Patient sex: M
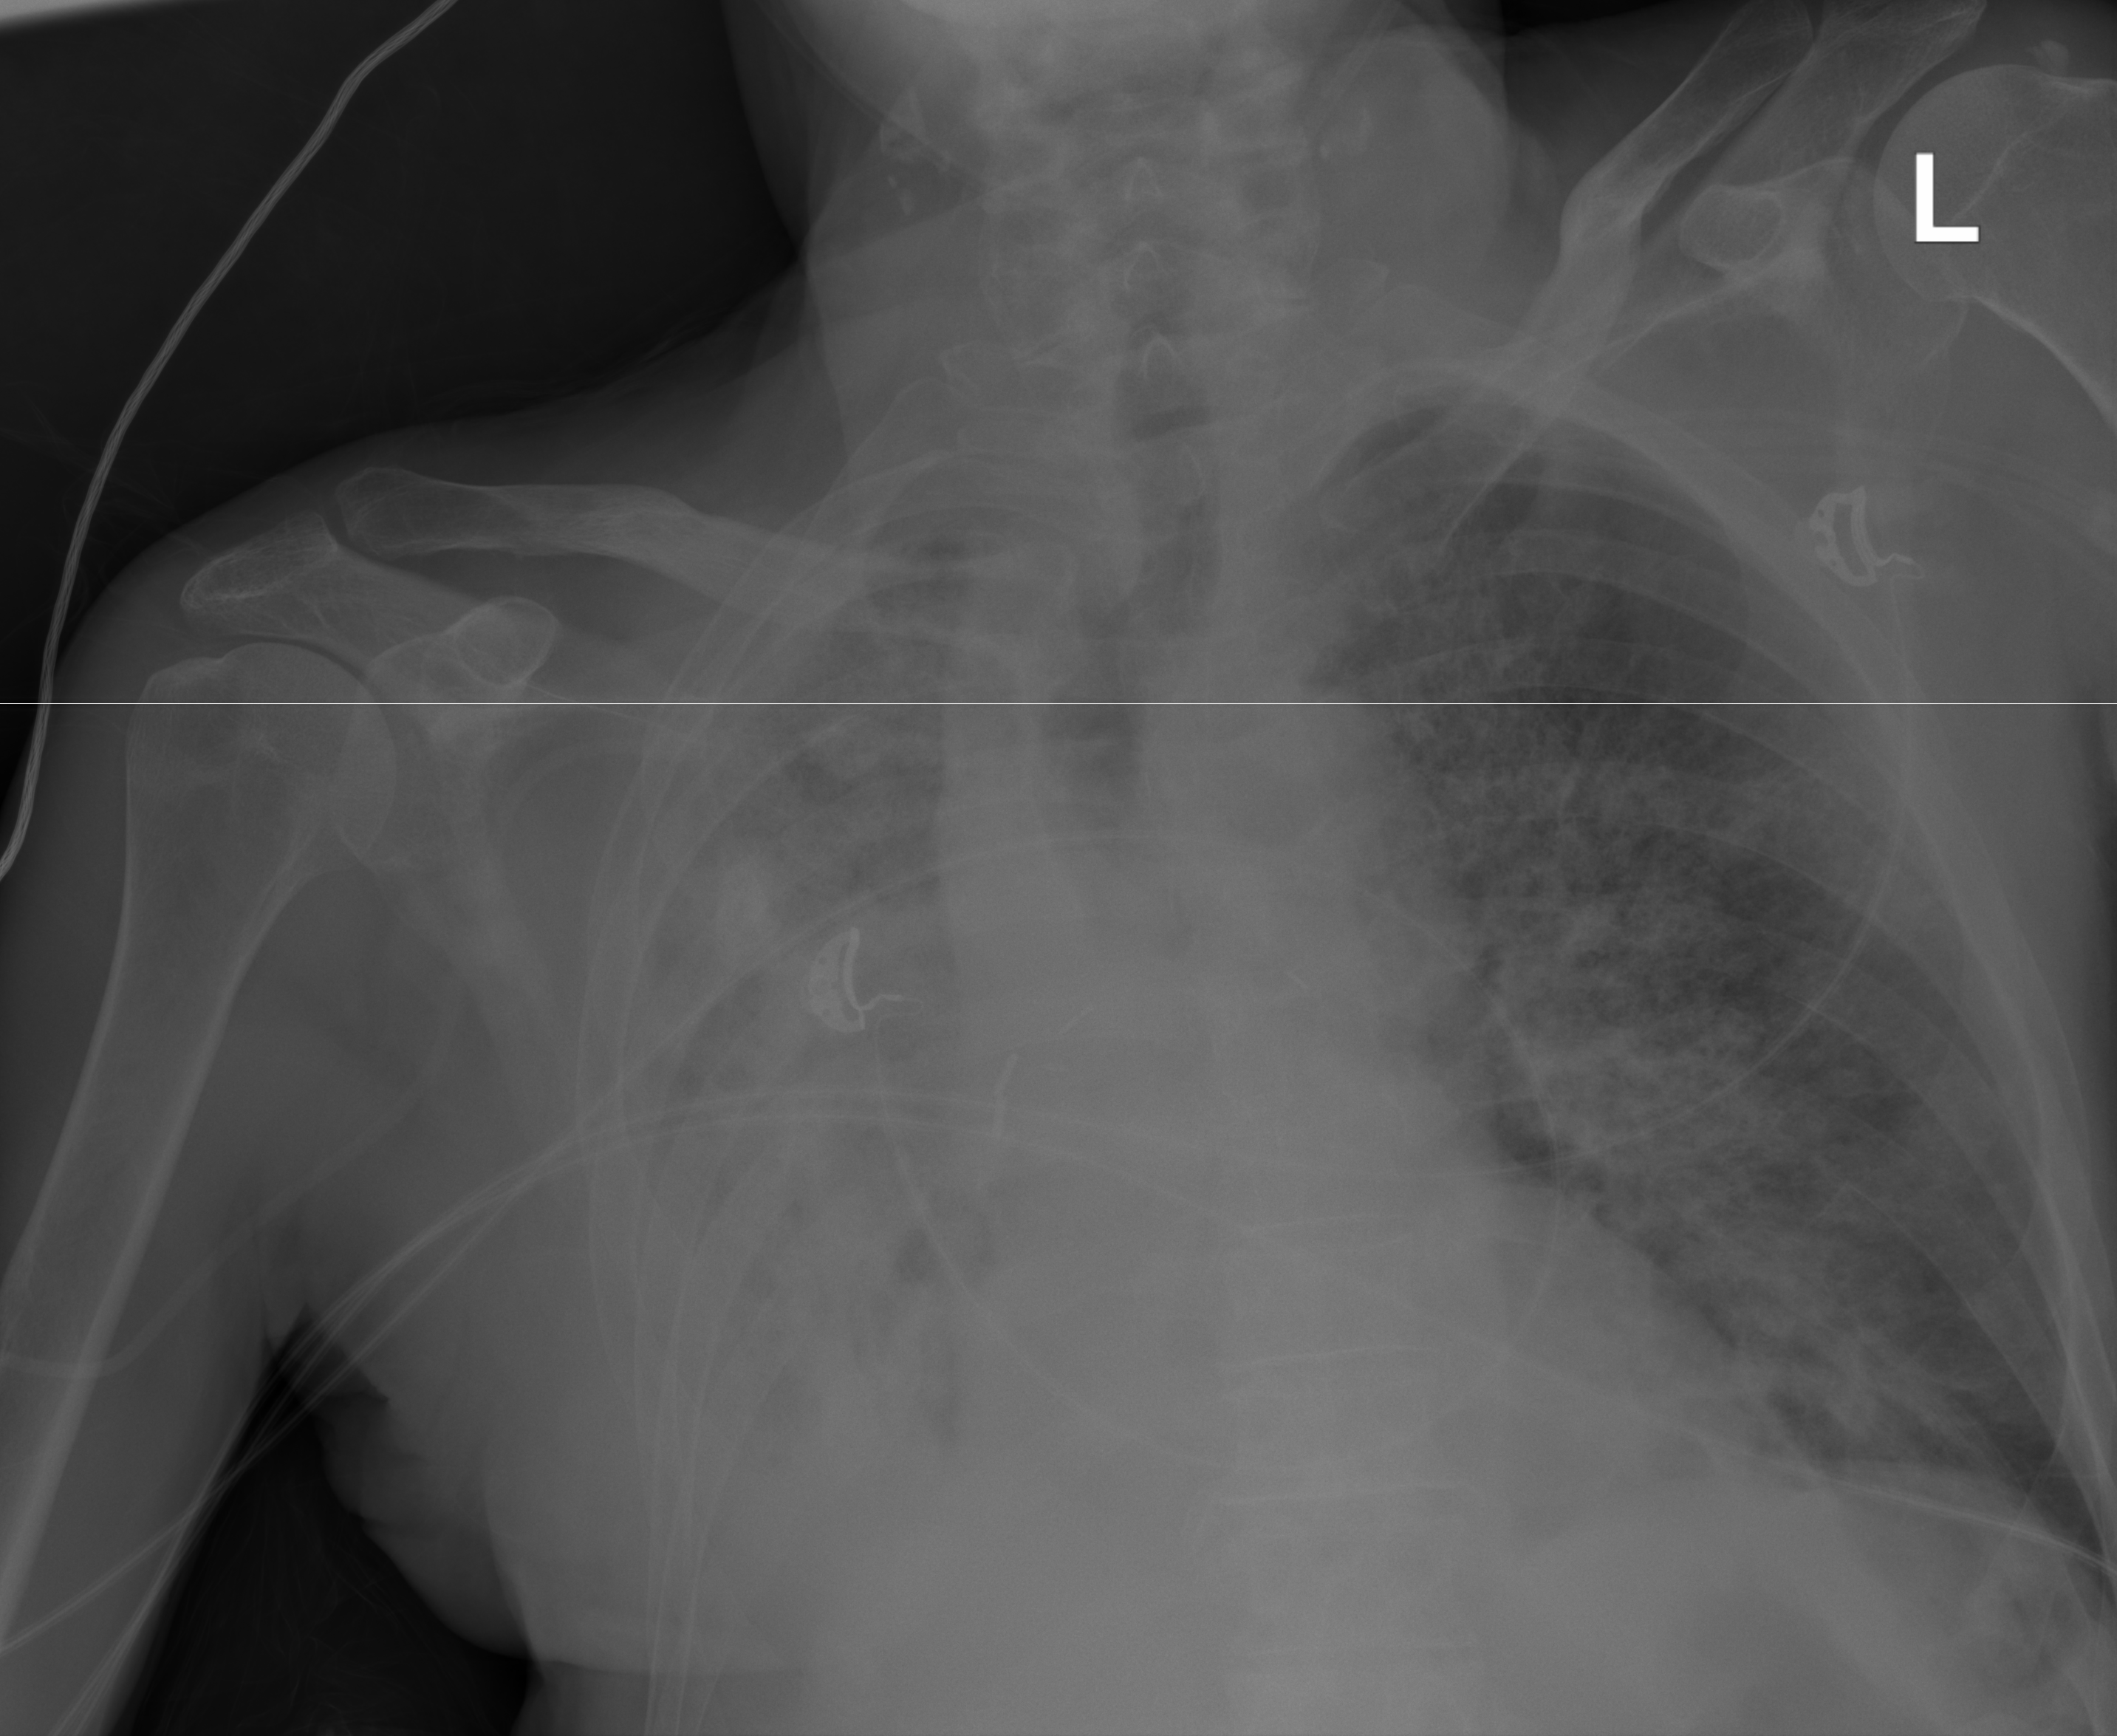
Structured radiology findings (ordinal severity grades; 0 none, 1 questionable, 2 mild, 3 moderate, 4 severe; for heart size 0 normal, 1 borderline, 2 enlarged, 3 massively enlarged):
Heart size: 0
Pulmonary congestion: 0
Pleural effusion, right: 2
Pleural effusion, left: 0
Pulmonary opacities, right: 4
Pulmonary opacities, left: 3
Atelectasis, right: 2
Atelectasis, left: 0